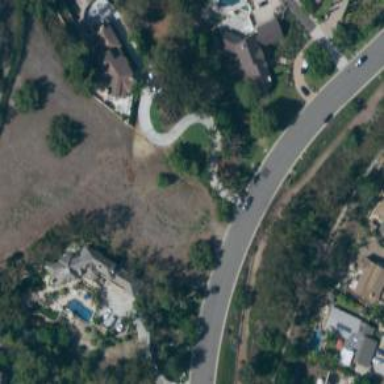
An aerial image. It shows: Driveway leading to service road.